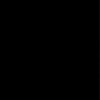
Label: dusty